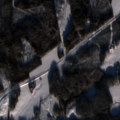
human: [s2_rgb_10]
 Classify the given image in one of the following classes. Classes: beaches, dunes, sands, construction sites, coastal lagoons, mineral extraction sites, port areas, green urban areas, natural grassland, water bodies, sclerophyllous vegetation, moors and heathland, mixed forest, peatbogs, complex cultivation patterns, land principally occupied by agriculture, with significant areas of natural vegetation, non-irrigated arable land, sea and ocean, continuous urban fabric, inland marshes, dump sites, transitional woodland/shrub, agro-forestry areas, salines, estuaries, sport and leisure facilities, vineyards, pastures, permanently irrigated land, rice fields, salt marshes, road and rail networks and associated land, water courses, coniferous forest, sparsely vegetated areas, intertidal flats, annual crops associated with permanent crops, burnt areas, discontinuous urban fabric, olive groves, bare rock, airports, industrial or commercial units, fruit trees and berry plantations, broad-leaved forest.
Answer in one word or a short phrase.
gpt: non-irrigated arable land, coniferous forest, mixed forest